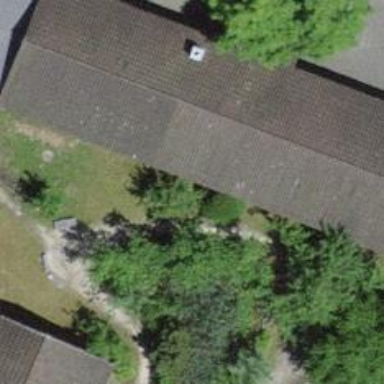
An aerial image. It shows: School building with gabled roof.